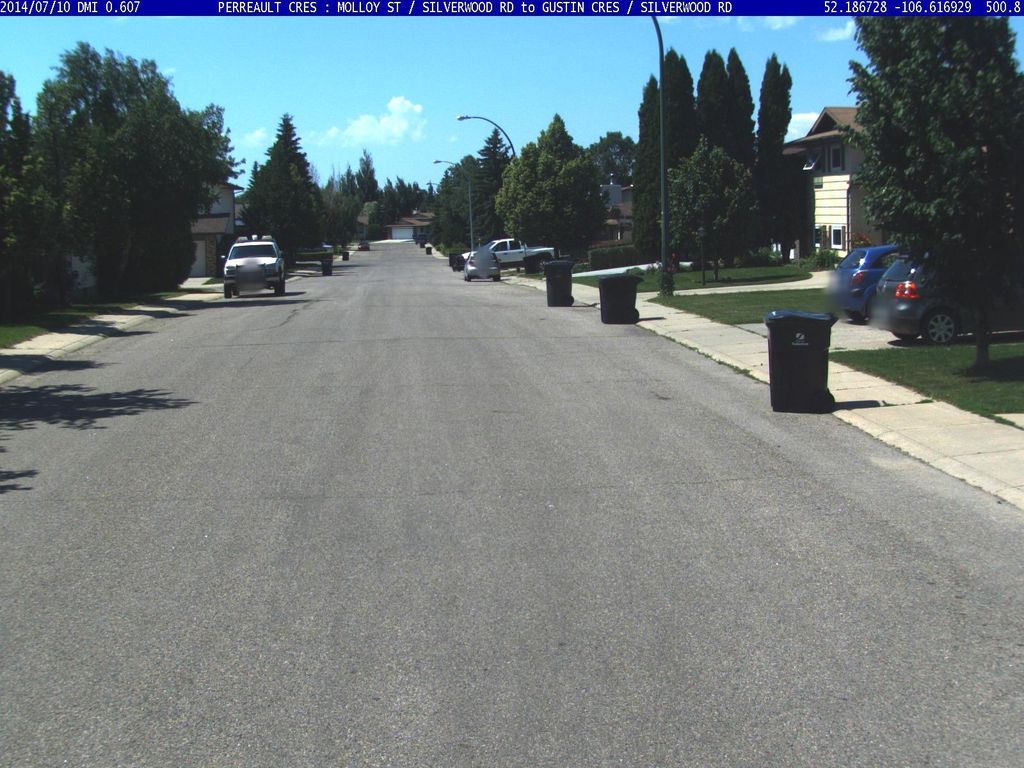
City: saskatoon